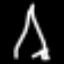
Label: The Eiffel Tower